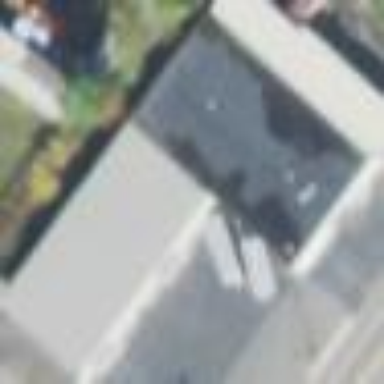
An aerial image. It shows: Building.